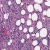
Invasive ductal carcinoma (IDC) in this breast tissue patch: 0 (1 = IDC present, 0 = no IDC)